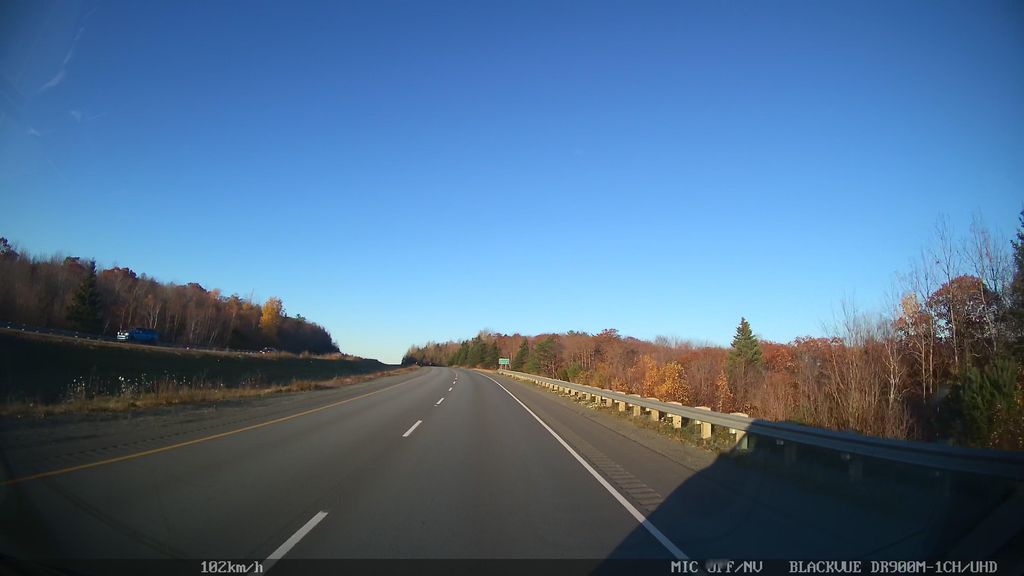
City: halifax